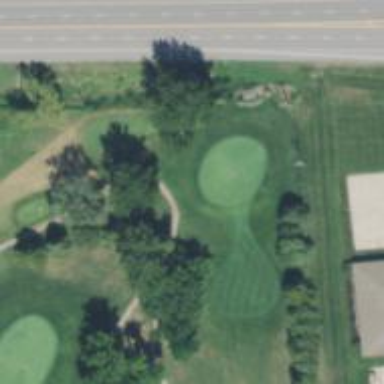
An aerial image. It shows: Golf hole.